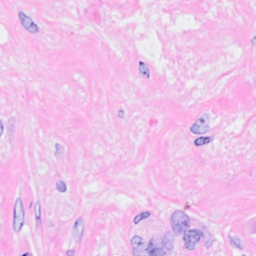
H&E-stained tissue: Breast